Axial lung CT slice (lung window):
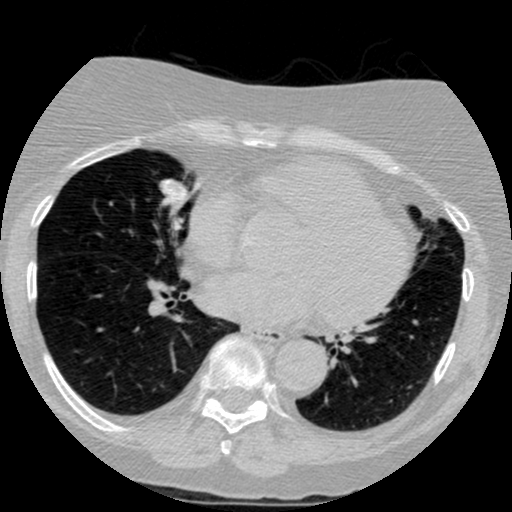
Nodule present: yes
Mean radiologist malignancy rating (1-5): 3.25